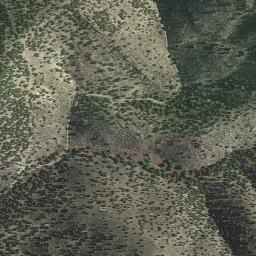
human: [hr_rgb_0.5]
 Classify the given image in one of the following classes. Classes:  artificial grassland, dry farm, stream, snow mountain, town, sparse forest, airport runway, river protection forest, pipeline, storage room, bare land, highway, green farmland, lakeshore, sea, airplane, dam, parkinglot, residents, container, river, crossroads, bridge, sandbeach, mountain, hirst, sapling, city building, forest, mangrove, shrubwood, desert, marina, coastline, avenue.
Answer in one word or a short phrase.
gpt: mountain